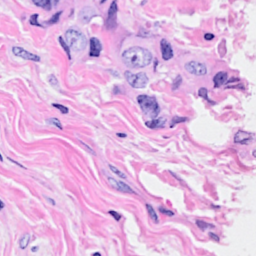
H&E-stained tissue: Breast